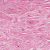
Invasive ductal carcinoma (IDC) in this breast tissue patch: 0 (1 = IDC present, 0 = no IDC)